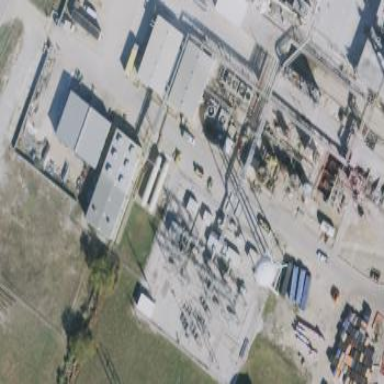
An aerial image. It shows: Substation with power facilities.